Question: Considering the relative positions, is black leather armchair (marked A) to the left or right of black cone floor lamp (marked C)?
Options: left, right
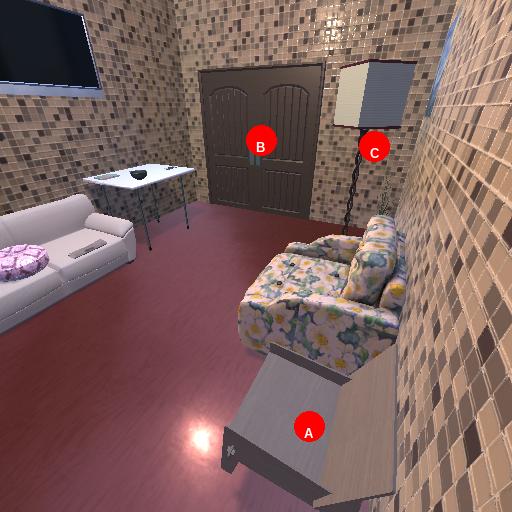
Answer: left